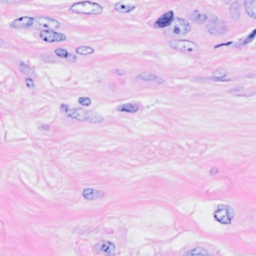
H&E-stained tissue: Breast